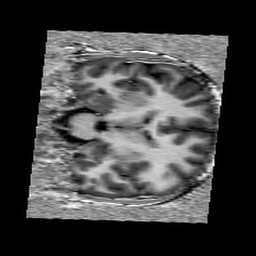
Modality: UNIT1
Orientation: coronal
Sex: male
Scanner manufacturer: siemens
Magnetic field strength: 3 T
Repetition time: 5 s
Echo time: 0.00355 s